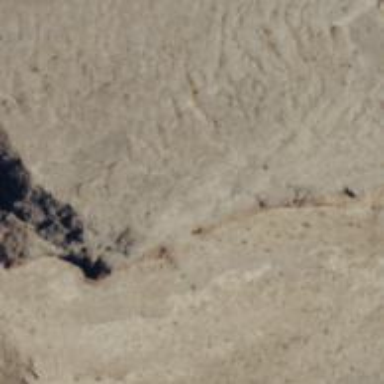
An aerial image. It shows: Natural cliff.